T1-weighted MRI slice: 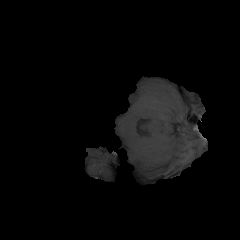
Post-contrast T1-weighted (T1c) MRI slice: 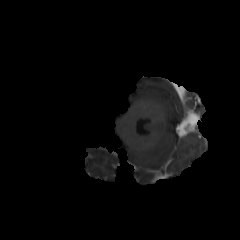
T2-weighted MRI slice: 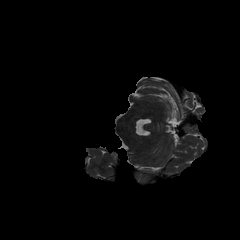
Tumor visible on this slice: no